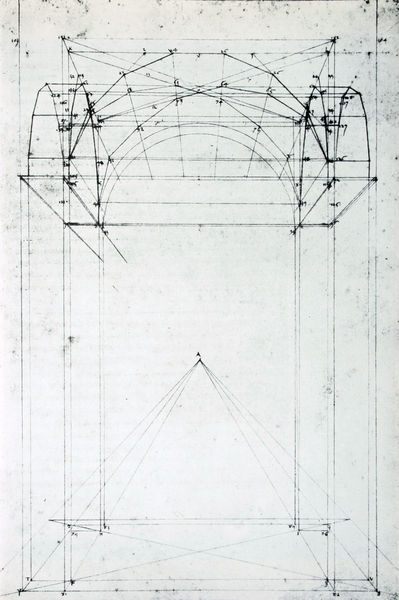
Titel: De Prospectiva Pingendi, Libro Secondo, Fig. XLIII
Künstler: Piero della Francesca
Standort: Reggio Emilia
Institution: Biblioteca Panizzi
Schlagwörter: weiß, grob, grau, mitte, schwarz, skizze, säule, säulen, zeichnung, dach, gebäude, haus, alt, wand, architektur, decke, schiff, papier, bogen, perspektive, linien, rundbogen, kuppel, detail, zahlen, gerade, balken, striche, tor, bögen, punkte, wände, eingang, gewölbe, rechteck, torbogen, linie, kreuzung, zentralperspektive, symmetrisch, schwarzweiss, punkt, bleistift, entwurf, lilie, kapitelle, halbkreis, ecken, flecken, geometrisch, fluchtpunkt, konstruktion, fleckig, plan, mittelpunkt, pyramide, geometrie, symetrisch, bau, massstab, architekturzeichnung, wölbung, winkel, statik, leonardo da vinci, vierung, berechnung, paln, dachkonstruktion, perspektivzeichnung, skizz, deckengewölbe, entfernung, konstruktionslinien, geoemtrie, perspektivkonstruktion, nbögen, detailarm, liniengeflecht, vfhgfhg